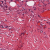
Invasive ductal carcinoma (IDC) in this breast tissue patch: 1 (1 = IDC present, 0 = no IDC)